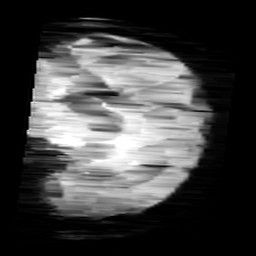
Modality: minIP
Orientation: sagittal
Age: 12
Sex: male
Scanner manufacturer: siemens
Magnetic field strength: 3 T
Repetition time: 0.027 s
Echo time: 0.02 s